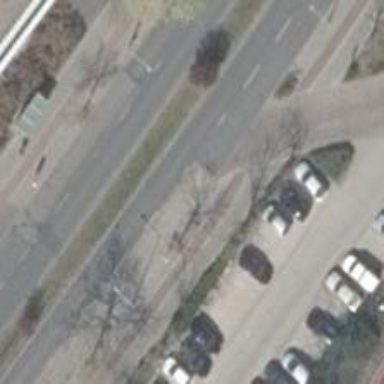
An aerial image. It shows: Tertiary road with asphalt surface and cycle track on the right side.